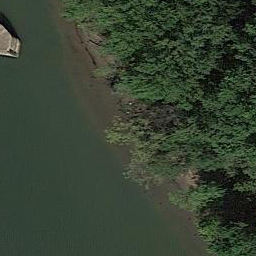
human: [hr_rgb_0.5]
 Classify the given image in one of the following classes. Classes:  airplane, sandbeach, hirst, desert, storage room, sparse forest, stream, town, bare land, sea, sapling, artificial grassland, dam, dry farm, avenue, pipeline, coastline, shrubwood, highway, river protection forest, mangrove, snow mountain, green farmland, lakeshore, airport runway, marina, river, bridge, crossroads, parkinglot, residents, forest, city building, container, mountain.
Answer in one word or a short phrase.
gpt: river protection forest